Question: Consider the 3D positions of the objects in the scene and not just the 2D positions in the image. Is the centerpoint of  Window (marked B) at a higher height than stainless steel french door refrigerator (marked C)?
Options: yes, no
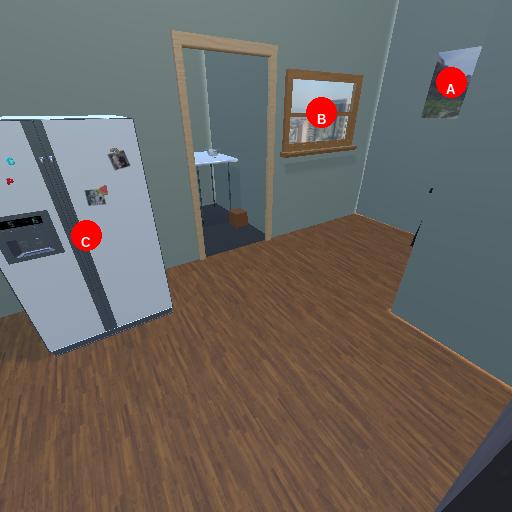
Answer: yes